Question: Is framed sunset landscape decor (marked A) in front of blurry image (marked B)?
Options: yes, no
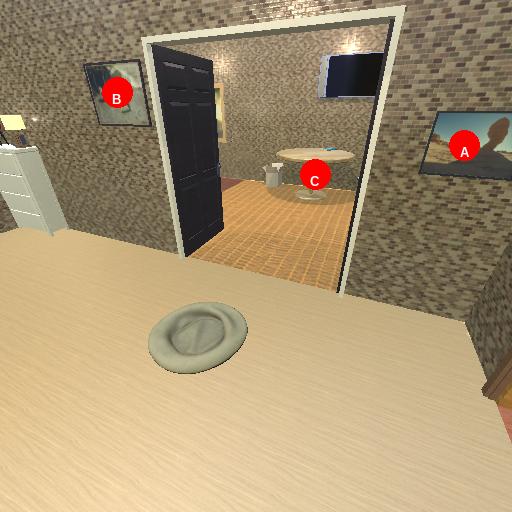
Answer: yes